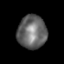
Tissue: lung
Cell type: Endothelial cells
Senescence score: 0.241
Nuclear area (px): 950
Mean DAPI intensity: 102.987